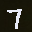
Label: 7